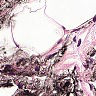
Metastatic tissue present: no